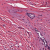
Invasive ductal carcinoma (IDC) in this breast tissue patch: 1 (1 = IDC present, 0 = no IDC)